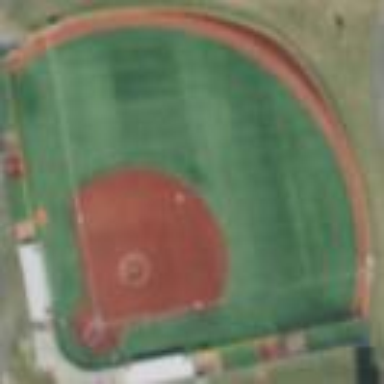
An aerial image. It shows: Baseball stadium for leisure land sports.